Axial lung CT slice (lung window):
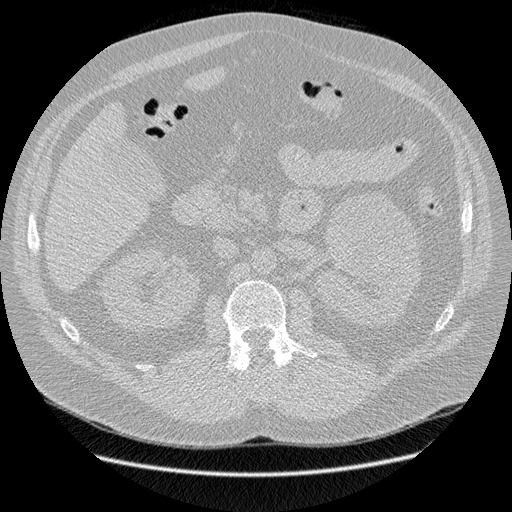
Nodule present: no